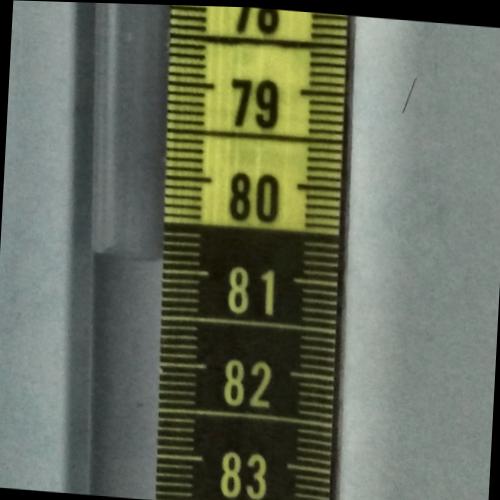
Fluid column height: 80.9 cm